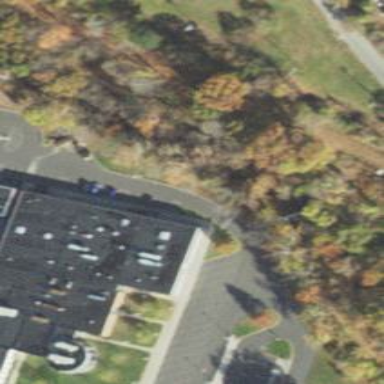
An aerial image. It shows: Driveway leading to service road.